Interaction volume radius: 10 \u00c5
Interaction volume height: 20 \u00c5
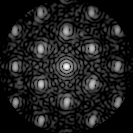
Disorder parameter: 0.2909